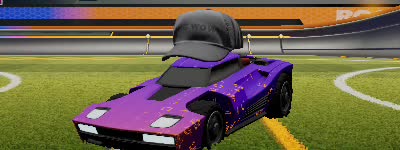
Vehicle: breakout